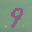
Label: 9